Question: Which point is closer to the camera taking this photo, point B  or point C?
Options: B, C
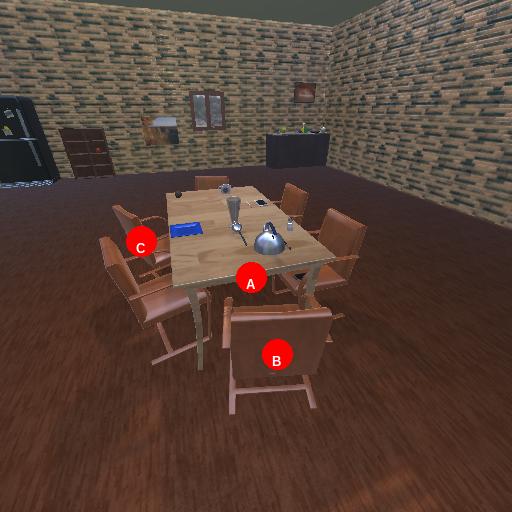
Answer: B